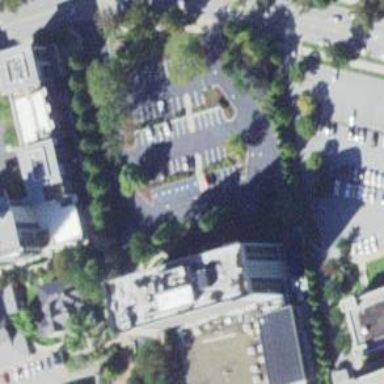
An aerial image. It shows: Hotel building.